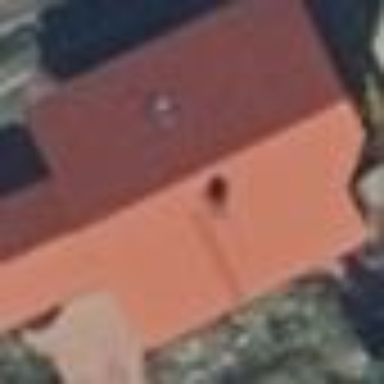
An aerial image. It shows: Residential building with gabled roof oriented along and colored red.